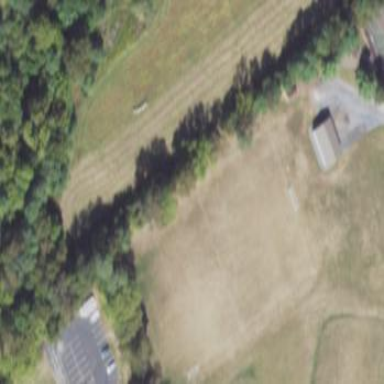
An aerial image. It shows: Grass pitch used for soccer.